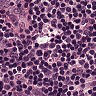
Metastatic tissue present: no